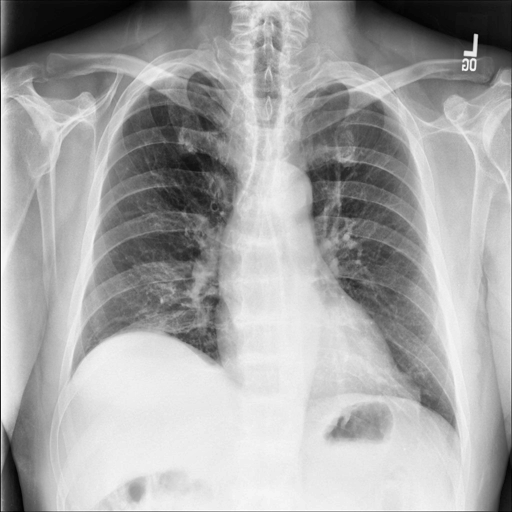
Finding: NORMAL